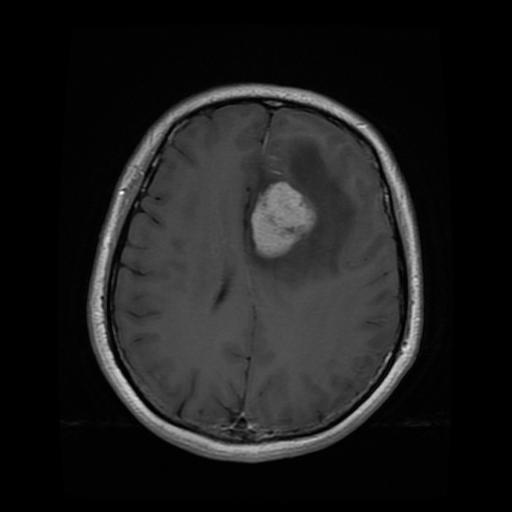
Label: meningioma